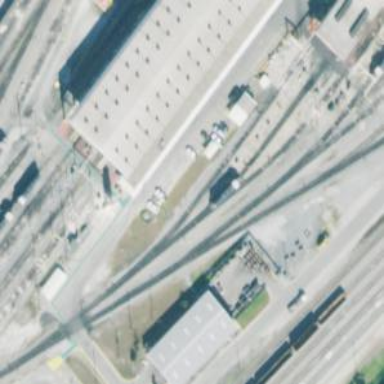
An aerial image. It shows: Railway yard in service.